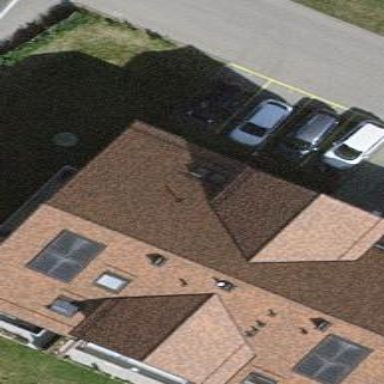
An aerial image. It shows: View of apartment building.